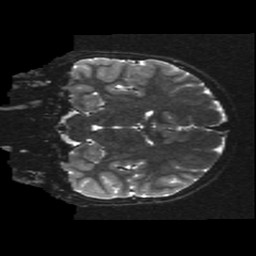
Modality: T2w
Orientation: coronal
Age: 12
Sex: male
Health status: ill
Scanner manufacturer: ge
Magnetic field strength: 3 T
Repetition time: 7.5 s
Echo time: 0.1015 s